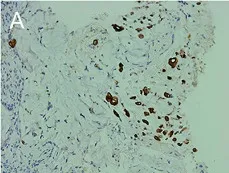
Preoperative immunohistochemical staining of descending duodenum, left lung mass, and left upper bronchus. (A) Immunohistochemical staining for cytokeratin (CK) expression in the descending duodenum.
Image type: pathology (immunostaining)